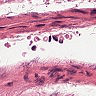
Metastatic tissue present: no